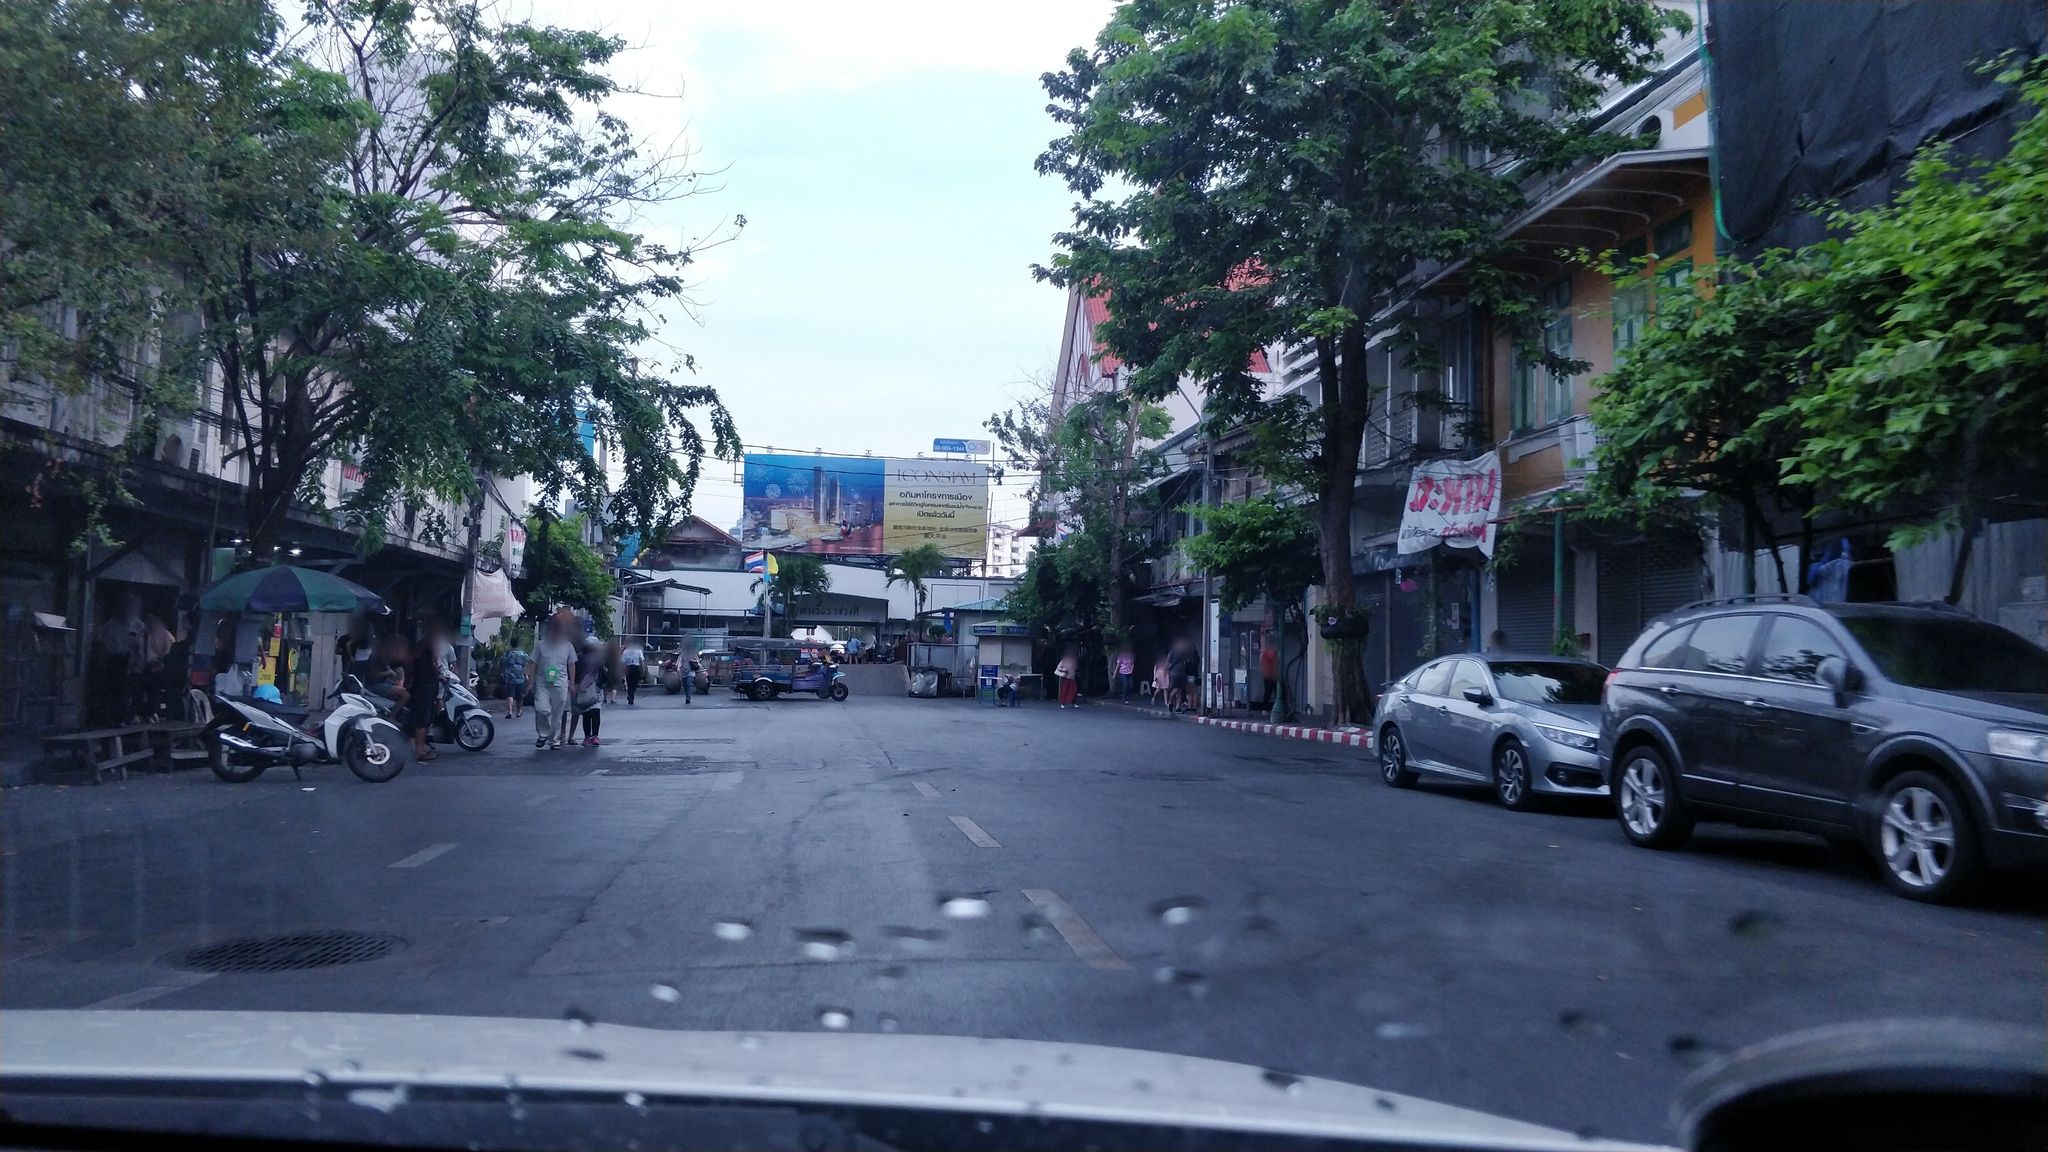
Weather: clear
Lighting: day
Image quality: good
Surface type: driving surface
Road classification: footway, tertiary
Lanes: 4
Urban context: urban centre
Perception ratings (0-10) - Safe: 5.84, Lively: 9.18, Beautiful: 5.04, Boring: 1.54, Depressing: 6.01, Wealthy: 4.21